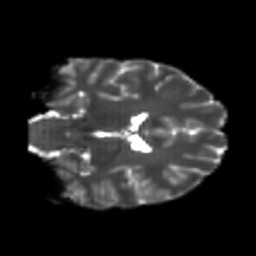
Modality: T2w
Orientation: coronal
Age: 18
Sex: male
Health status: healthy
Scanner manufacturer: philips
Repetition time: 7.387 s
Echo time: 0.08599 s